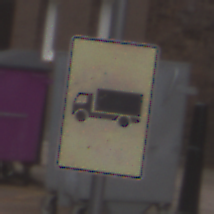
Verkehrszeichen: KFZZulaessigeGesamtmasse3Komma5TOhnePfeilsymbol
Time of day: MorningAfternoon
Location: Outdoor (Urban)
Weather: Overcast
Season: NotSpecified
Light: Natural